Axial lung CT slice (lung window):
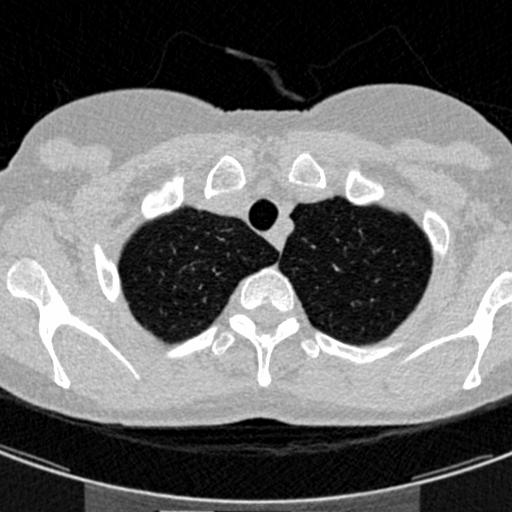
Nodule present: no